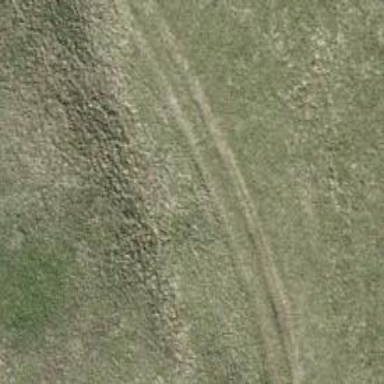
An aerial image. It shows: Track with very rough surface.